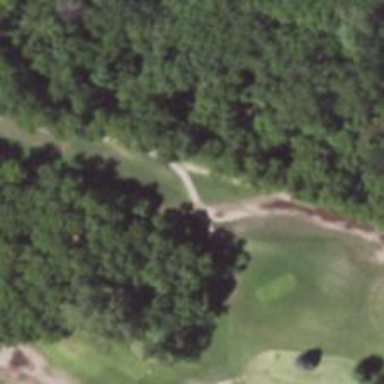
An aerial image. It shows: Golf hole for the sport of golf.